Interaction volume radius: 5 \u00c5
Interaction volume height: 20 \u00c5
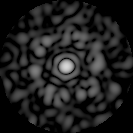
Disorder parameter: 0.7982